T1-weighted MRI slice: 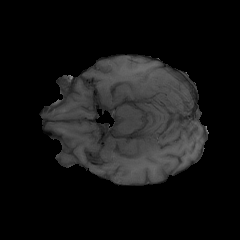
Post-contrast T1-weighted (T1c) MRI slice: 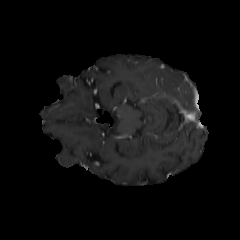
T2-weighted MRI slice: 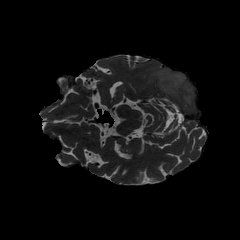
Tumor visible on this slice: yes